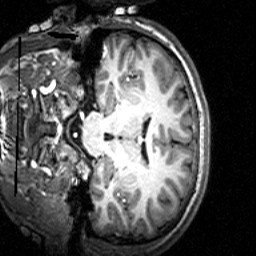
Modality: T1w
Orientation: coronal
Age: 20
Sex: male